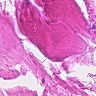
Metastatic tissue present: no